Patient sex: M
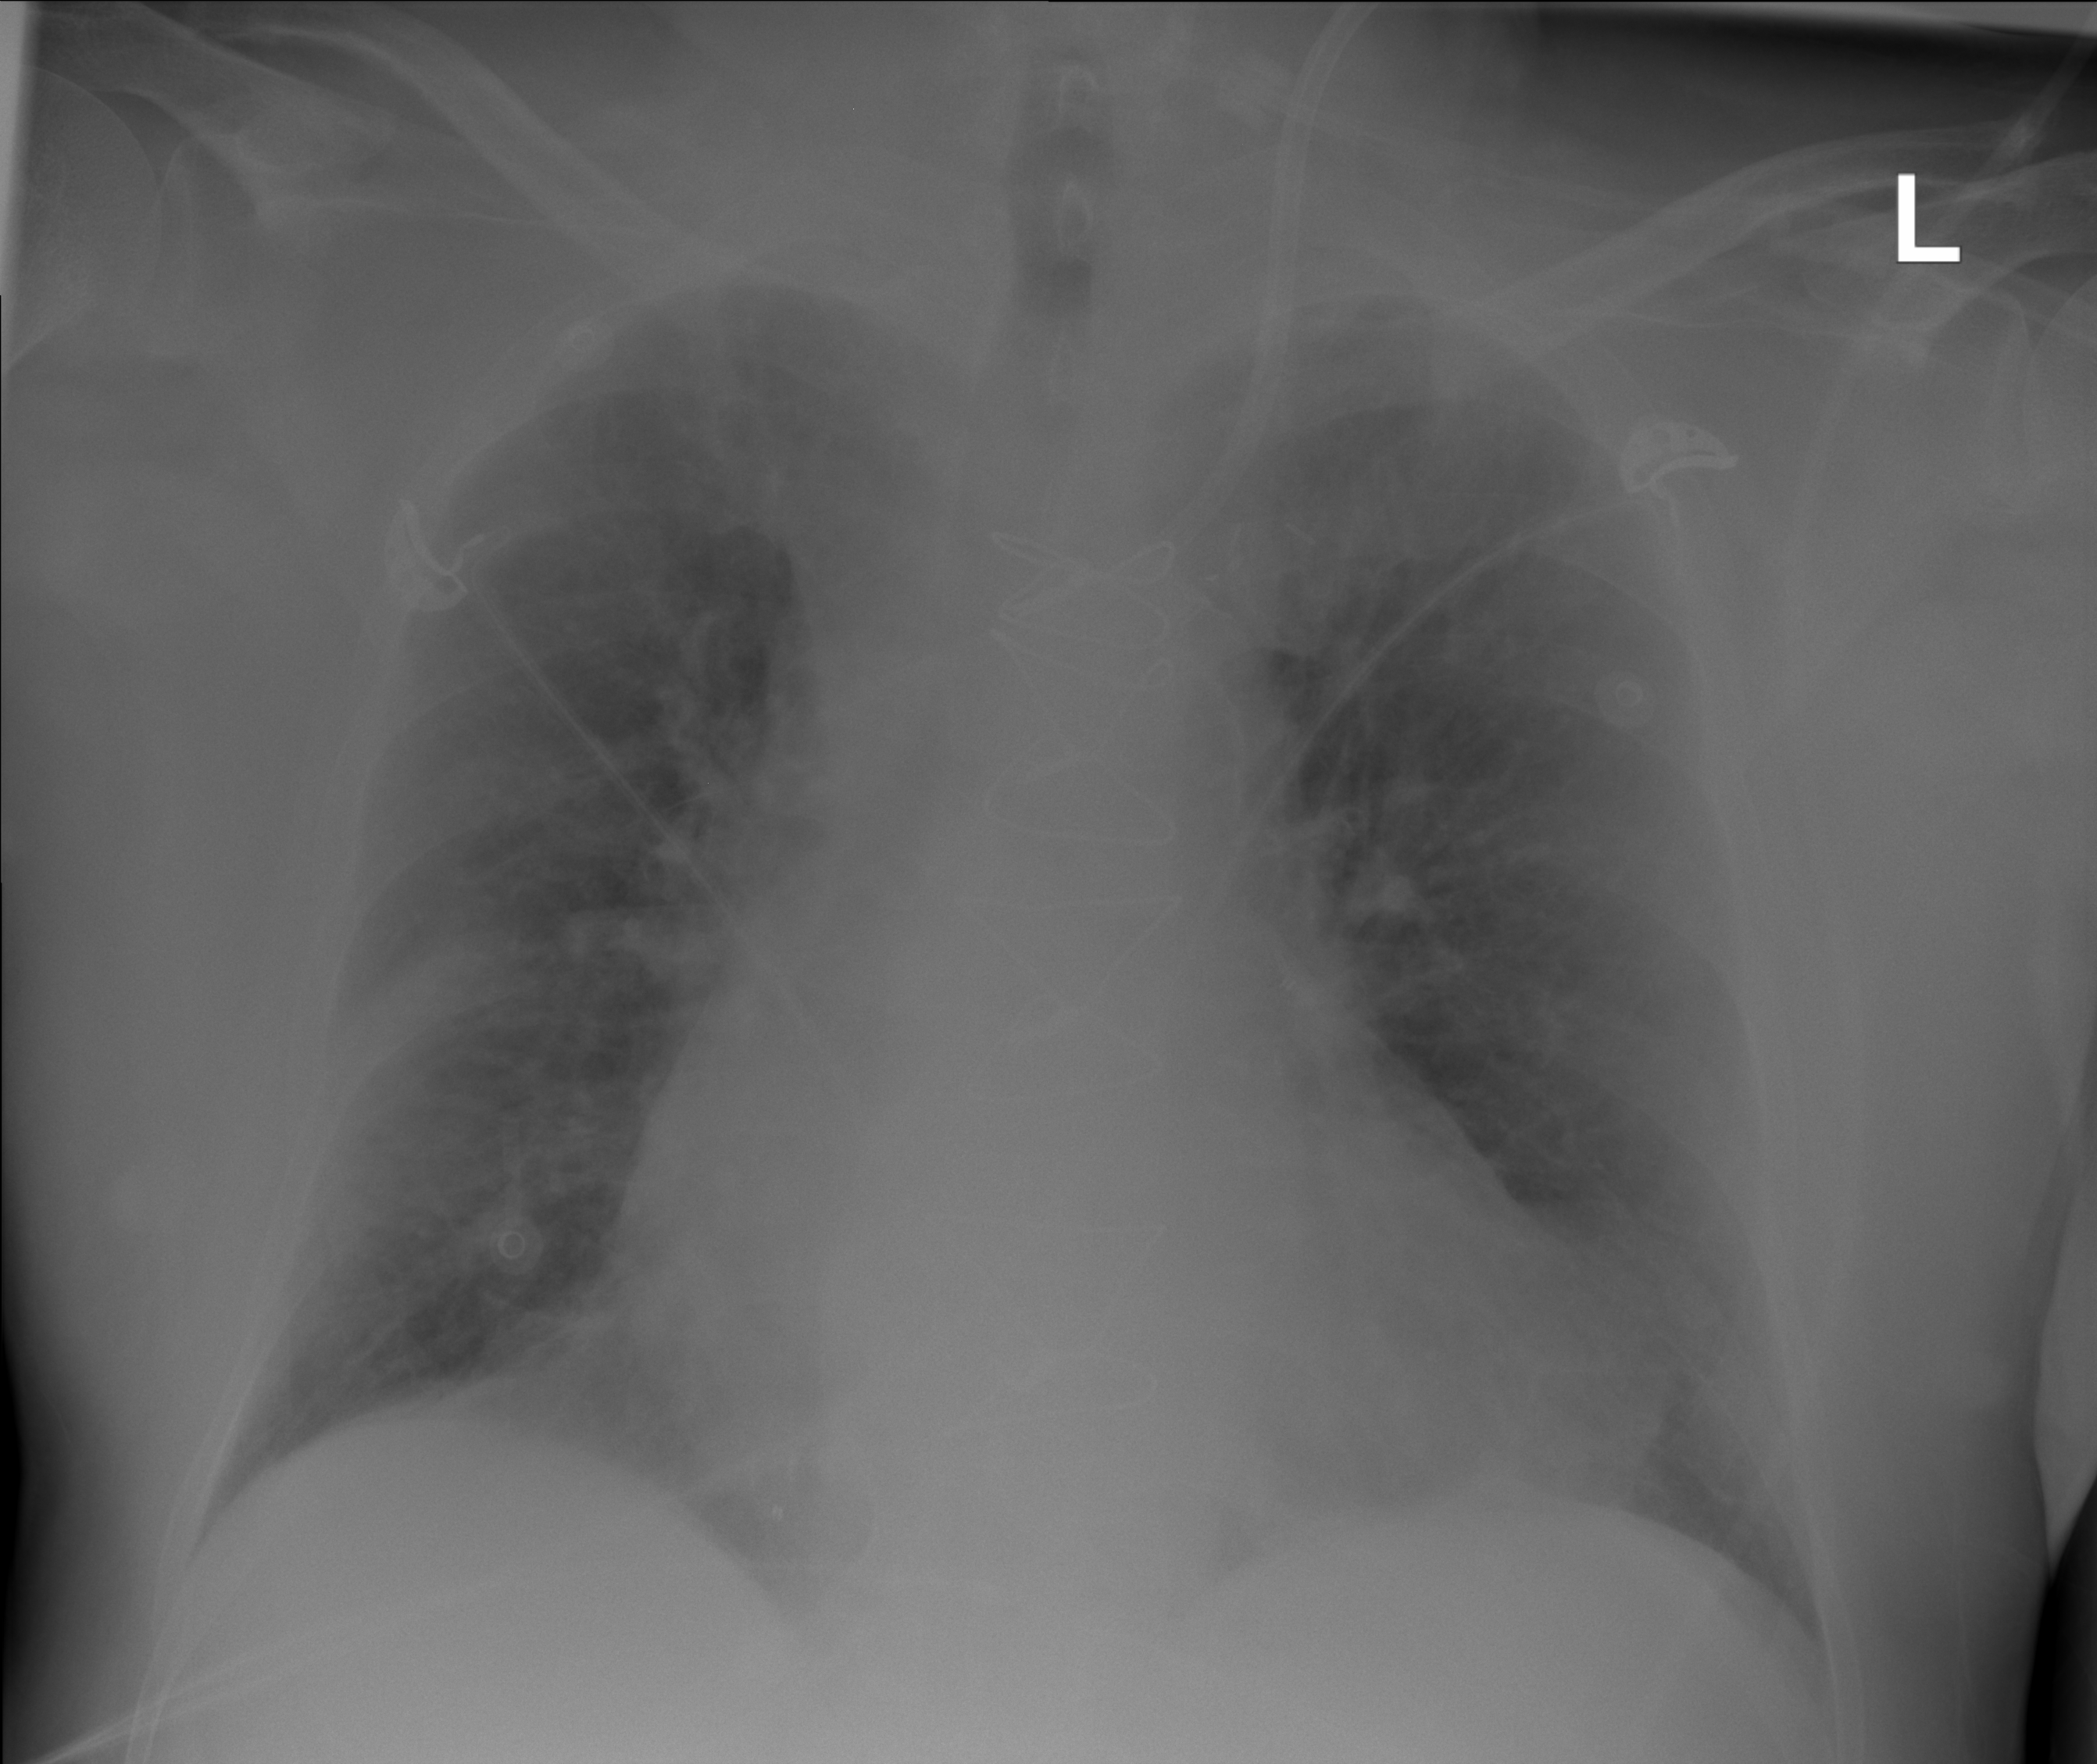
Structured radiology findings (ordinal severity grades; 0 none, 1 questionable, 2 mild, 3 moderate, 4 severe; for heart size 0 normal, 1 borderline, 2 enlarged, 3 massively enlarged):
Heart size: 2
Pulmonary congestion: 0
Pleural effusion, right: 0
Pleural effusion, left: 0
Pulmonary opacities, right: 2
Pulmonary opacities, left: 0
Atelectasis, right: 2
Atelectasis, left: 0